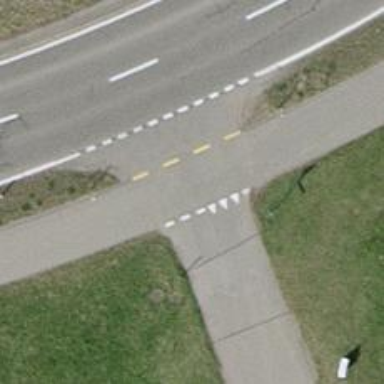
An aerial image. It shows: Unmarked road crossing.